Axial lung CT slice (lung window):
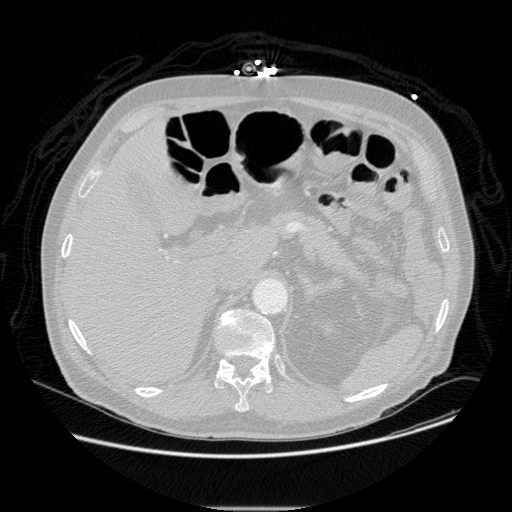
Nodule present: no